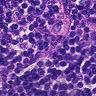
Metastatic tissue present: no